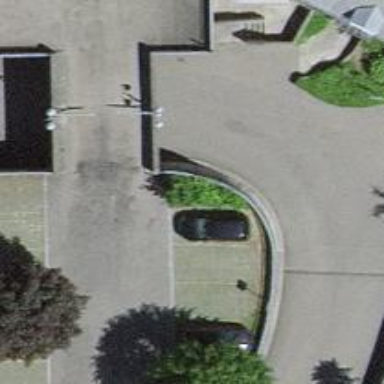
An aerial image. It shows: Parking entrance.